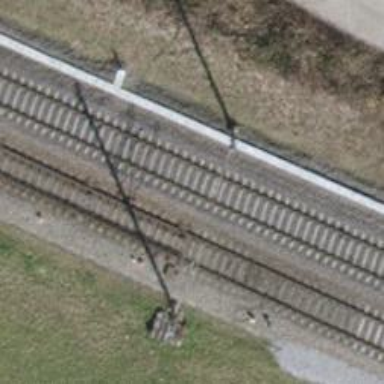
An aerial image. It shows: Railway switch.